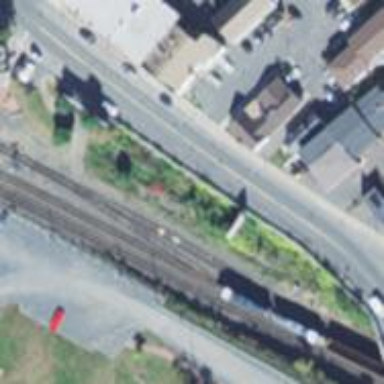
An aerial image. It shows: Railway siding for service.